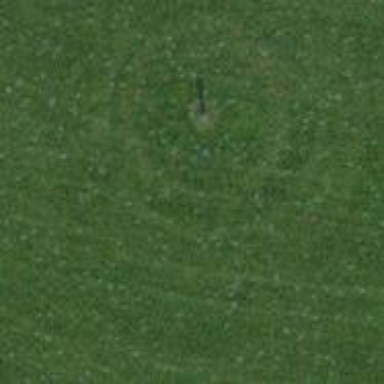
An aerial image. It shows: Golf fairway with grass paver surface.